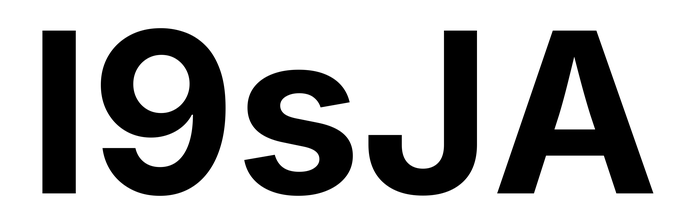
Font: Inter_Bold